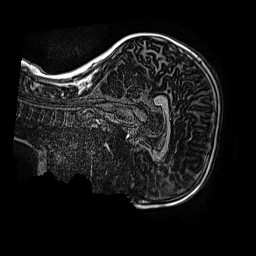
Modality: MP2RAGE
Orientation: sagittal
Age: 11
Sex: female
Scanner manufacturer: siemens
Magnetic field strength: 3 T
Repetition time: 4 s
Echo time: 0.00299 s